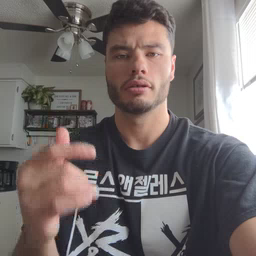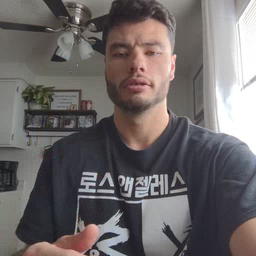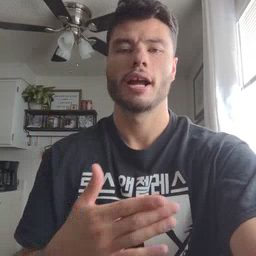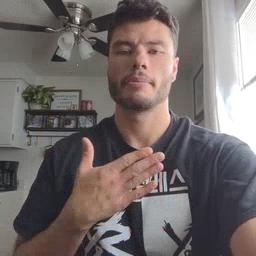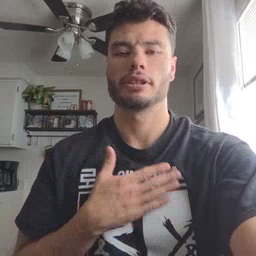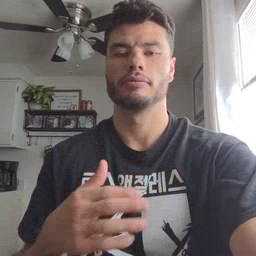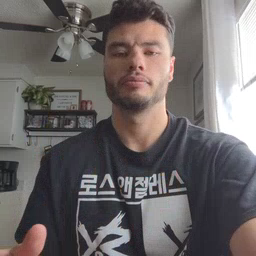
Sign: happy